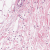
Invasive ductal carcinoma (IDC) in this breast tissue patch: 0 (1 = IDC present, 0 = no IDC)